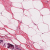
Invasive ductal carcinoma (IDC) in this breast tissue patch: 0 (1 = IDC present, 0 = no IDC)